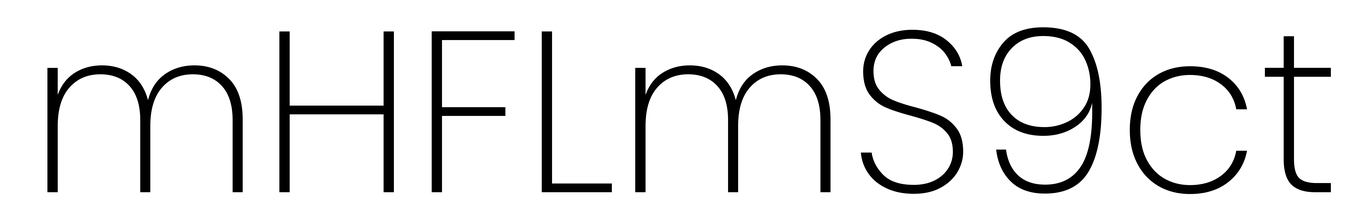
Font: Poppins-ExtraLight